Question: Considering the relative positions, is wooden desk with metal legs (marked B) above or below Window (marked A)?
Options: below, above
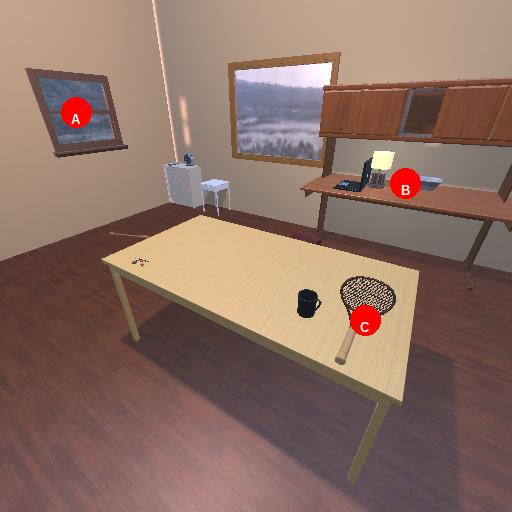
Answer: below